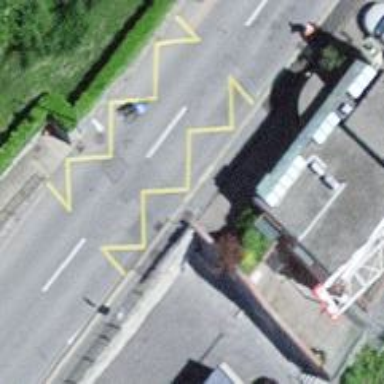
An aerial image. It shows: Bus stop with platform for public transport.